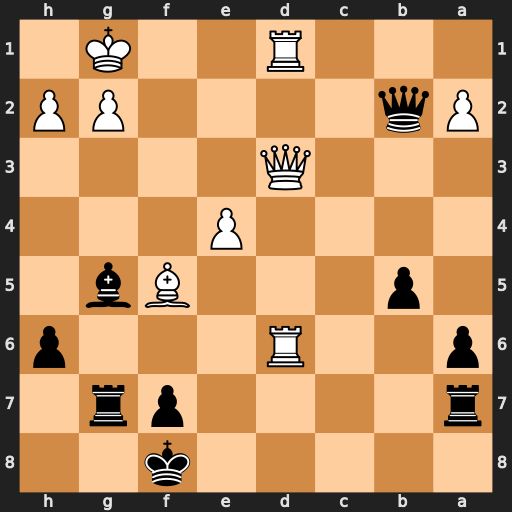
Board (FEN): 5k2/r4pr1/p2R3p/1p3Bb1/4P3/3Q4/Pq4PP/3R2K1
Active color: b
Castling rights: -
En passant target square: -
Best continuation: Be3+ Qxe3 Qxg2#